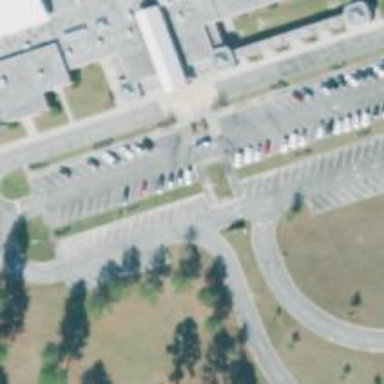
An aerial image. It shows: Parking space is available.